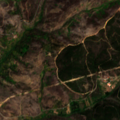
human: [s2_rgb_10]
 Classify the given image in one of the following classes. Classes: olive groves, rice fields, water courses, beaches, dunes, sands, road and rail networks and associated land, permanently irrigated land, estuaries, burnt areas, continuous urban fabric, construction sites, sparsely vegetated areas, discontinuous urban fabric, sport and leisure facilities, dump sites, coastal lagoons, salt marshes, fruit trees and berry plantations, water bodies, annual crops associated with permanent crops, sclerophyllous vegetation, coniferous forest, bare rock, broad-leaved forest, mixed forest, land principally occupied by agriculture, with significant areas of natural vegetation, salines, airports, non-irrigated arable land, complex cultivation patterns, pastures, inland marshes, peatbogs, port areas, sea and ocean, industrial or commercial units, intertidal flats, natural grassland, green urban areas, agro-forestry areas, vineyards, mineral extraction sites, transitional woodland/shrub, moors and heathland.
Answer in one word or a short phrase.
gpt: complex cultivation patterns, moors and heathland, transitional woodland/shrub